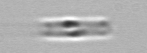
Label: Cerataulina_pelagica